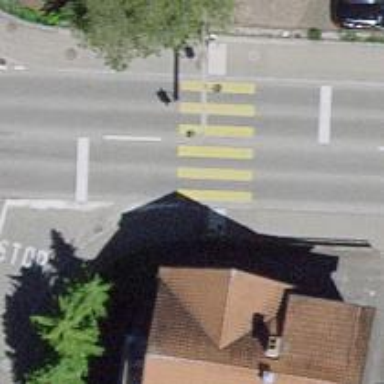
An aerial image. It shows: Zebra crossing controlled by traffic signals.